Question: I was testing my Spring WS on 'VMWare vFabric' server where my WS works fine, now i want to migrate to 'JBOSS 4.2.3.GA' and after short period of time i came across problem I can't solve.. I get this exception at Server startup:
'''
11:07:01,828 WARN [ServiceController] Problem starting service jboss:service=TransactionManager
java.lang.NoClassDefFoundError: org/apache/commons/logging/LogConfigurationException
at com.arjuna.common.util.logging.LogFactory.setupLogSystem(LogFactory.java:392)
at com.arjuna.common.util.logging.LogFactory.getLogNoi18n(LogFactory.java:190)
at com.arjuna.ats.arjuna.logging.tsLogger.<clinit>(tsLogger.java:58)
at com.arjuna.ats.internal.arjuna.objectstore.ShadowingStore.<init>(ShadowingStore.java:840)
at com.arjuna.ats.internal.arjuna.objectstore.ShadowNoFileLockStore.<init>(ShadowNoFileLockStore.java:155)
at com.arjuna.ats.internal.arjuna.objectstore.HashedStore.<init>(HashedStore.java:268)
at com.arjuna.ats.internal.arjuna.objectstore.HashedActionStore.<init>(HashedActionStore.java:172)
at com.arjuna.ats.internal.arjuna.objectstore.HashedActionStore.<init>(HashedActionStore.java:167)
at com.arjuna.ats.internal.arjuna.objectstore.HashedActionStore.create(HashedActionStore.java:100)
at com.arjuna.ats.internal.arjuna.objectstore.HashedActionStoreSetup.createVoid(HashedActionStoreSetup.java:49)
at com.arjuna.ats.internal.arjuna.gandiva.inventory.StaticInventory.createVoid(StaticInventory.java:76)
at com.arjuna.ats.arjuna.gandiva.inventory.Inventory.createVoid(Inventory.java:84)
at com.arjuna.ats.arjuna.objectstore.ObjectStore.<init>(ObjectStore.java:128)
at com.arjuna.ats.arjuna.coordinator.TxControl.getStore(TxControl.java:133)
at com.arjuna.ats.arjuna.recovery.ActionStatusService.<init>(ActionStatusService.java:71)
at sun.reflect.NativeConstructorAccessorImpl.newInstance0(Native Method)
at sun.reflect.NativeConstructorAccessorImpl.newInstance(NativeConstructorAccessorImpl.java:39)
at sun.reflect.DelegatingConstructorAccessorImpl.newInstance(DelegatingConstructorAccessorImpl.java:27)
at java.lang.reflect.Constructor.newInstance(Constructor.java:501)
at java.lang.Class.newInstance0(Class.java:350)
at java.lang.Class.newInstance(Class.java:303)
at com.arjuna.ats.arjuna.recovery.TransactionStatusManager.start(TransactionStatusManager.java:149)
at com.arjuna.ats.arjuna.recovery.TransactionStatusManager.<init>(TransactionStatusManager.java:78)
at com.arjuna.ats.arjuna.coordinator.TxControl.<clinit>(TxControl.java:312)
at com.arjuna.ats.jbossatx.jta.TransactionManagerService.startService(TransactionManagerService.java:139)
at org.jboss.system.ServiceMBeanSupport.jbossInternalStart(ServiceMBeanSupport.java:289)
at org.jboss.system.ServiceMBeanSupport.jbossInternalLifecycle(ServiceMBeanSupport.java:245)
at sun.reflect.GeneratedMethodAccessor3.invoke(Unknown Source)
at sun.reflect.DelegatingMethodAccessorImpl.invoke(DelegatingMethodAccessorImpl.java:25)
at java.lang.reflect.Method.invoke(Method.java:592)
at org.jboss.mx.interceptor.ReflectedDispatcher.invoke(ReflectedDispatcher.java:155)
at org.jboss.mx.server.Invocation.dispatch(Invocation.java:94)
at org.jboss.mx.server.Invocation.invoke(Invocation.java:86)
at org.jboss.mx.server.AbstractMBeanInvoker.invoke(AbstractMBeanInvoker.java:264)
at org.jboss.mx.server.MBeanServerImpl.invoke(MBeanServerImpl.java:659)
at org.jboss.system.ServiceController$ServiceProxy.invoke(ServiceController.java:978)
at $Proxy0.start(Unknown Source)
at org.jboss.system.ServiceController.start(ServiceController.java:417)
at sun.reflect.GeneratedMethodAccessor9.invoke(Unknown Source)
at sun.reflect.DelegatingMethodAccessorImpl.invoke(DelegatingMethodAccessorImpl.java:25)
at java.lang.reflect.Method.invoke(Method.java:592)
at org.jboss.mx.interceptor.ReflectedDispatcher.invoke(ReflectedDispatcher.java:155)
at org.jboss.mx.server.Invocation.dispatch(Invocation.java:94)
at org.jboss.mx.server.Invocation.invoke(Invocation.java:86)
at org.jboss.mx.server.AbstractMBeanInvoker.invoke(AbstractMBeanInvoker.java:264)
at org.jboss.mx.server.MBeanServerImpl.invoke(MBeanServerImpl.java:659)
at org.jboss.mx.util.MBeanProxyExt.invoke(MBeanProxyExt.java:210)
at $Proxy4.start(Unknown Source)
at org.jboss.deployment.SARDeployer.start(SARDeployer.java:304)
at org.jboss.deployment.MainDeployer.start(MainDeployer.java:1025)
at org.jboss.deployment.MainDeployer.deploy(MainDeployer.java:819)
at org.jboss.deployment.MainDeployer.deploy(MainDeployer.java:782)
at org.jboss.deployment.MainDeployer.deploy(MainDeployer.java:766)
at sun.reflect.NativeMethodAccessorImpl.invoke0(Native Method)
at sun.reflect.NativeMethodAccessorImpl.invoke(NativeMethodAccessorImpl.java:39)
at sun.reflect.DelegatingMethodAccessorImpl.invoke(DelegatingMethodAccessorImpl.java:25)
at java.lang.reflect.Method.invoke(Method.java:592)
at org.jboss.mx.interceptor.ReflectedDispatcher.invoke(ReflectedDispatcher.java:155)
at org.jboss.mx.server.Invocation.dispatch(Invocation.java:94)
at org.jboss.mx.interceptor.AbstractInterceptor.invoke(AbstractInterceptor.java:133)
at org.jboss.mx.server.Invocation.invoke(Invocation.java:88)
at org.jboss.mx.interceptor.ModelMBeanOperationInterceptor.invoke(ModelMBeanOperationInterceptor.java:142)
at org.jboss.mx.server.Invocation.invoke(Invocation.java:88)
at org.jboss.mx.server.AbstractMBeanInvoker.invoke(AbstractMBeanInvoker.java:264)
at org.jboss.mx.server.MBeanServerImpl.invoke(MBeanServerImpl.java:659)
at org.jboss.mx.util.MBeanProxyExt.invoke(MBeanProxyExt.java:210)
at $Proxy5.deploy(Unknown Source)
at org.jboss.system.server.ServerImpl.doStart(ServerImpl.java:482)
at org.jboss.system.server.ServerImpl.start(ServerImpl.java:362)
at org.jboss.Main.boot(Main.java:200)
at org.jboss.Main$1.run(Main.java:508)
at java.lang.Thread.run(Thread.java:595)
'''
It looks like server want to load library 'org/apache/commons/logging' from its own directory which look like:

and my dependency:
'''
<!-- ============ CORE DEPENDENCIES =============== -->
<dependency>
<groupId>org.springframework.ws</groupId>
<artifactId>spring-ws-core</artifactId>
<version>2.1.2.RELEASE</version>
</dependency>
<!-- ============ SPRINGFRAMEWORK DEPENDENCIES =============== -->
<dependency>
<groupId>org.springframework</groupId>
<artifactId>spring-tx</artifactId>
<version>${spring-version}</version>
</dependency>
<dependency>
<groupId>org.springframework</groupId>
<artifactId>spring-orm</artifactId>
<version>${spring-version}</version>
</dependency>
<!-- ============ JAVAX DEPENDENCIES =============== -->
<dependency>
<groupId>javax.persistence</groupId>
<artifactId>persistence-api</artifactId>
<version>1.0.2</version>
</dependency>
<dependency>
<groupId>javax.xml.bind</groupId>
<artifactId>jaxb-api</artifactId>
<version>2.2.7</version>
<scope>provided</scope>
</dependency>
<dependency>
<groupId>javax.servlet</groupId>
<artifactId>servlet-api</artifactId>
<version>2.5</version>
</dependency>
<dependency>
<groupId>javax.activation</groupId>
<artifactId>activation</artifactId>
<version>1.1</version>
</dependency>
<!-- ============ HIBERNATE DEPENDENCIES =============== -->
<dependency>
<groupId>org.hibernate</groupId>
<artifactId>hibernate-entitymanager</artifactId>
<version>4.1.7.Final</version>
</dependency>
<!-- ============ c3p0 DEPENDENCIES =============== -->
<dependency>
<groupId>c3p0</groupId>
<artifactId>c3p0</artifactId>
<version>0.9.1.2</version>
</dependency>
<!-- ============ POSTGRESQL DEPENDENCIES =============== -->
<dependency>
<groupId>postgresql</groupId>
<artifactId>postgresql</artifactId>
<version>9.1-901.jdbc4</version>
</dependency>
<!-- ============ LOGGING DEPENDENCIES =============== -->
<dependency>
<groupId>commons-logging</groupId>
<artifactId>commons-logging</artifactId>
<version>1.1.1</version>
<scope>provided</scope>
</dependency>
<!-- ============ CAMEL DEPENDENCIES =============== -->
<dependency>
<groupId>org.apache.camel</groupId>
<artifactId>camel-core</artifactId>
<version>${camel-version}</version>
</dependency>
<dependency>
<groupId>org.apache.camel</groupId>
<artifactId>camel-jms</artifactId>
<version>${camel-version}</version>
</dependency>
<dependency>
<groupId>org.apache.camel</groupId>
<artifactId>camel-spring</artifactId>
<version>${camel-version}</version>
</dependency>
<!-- ============ ACTIVEMQ DEPENDENCIES =============== -->
<dependency>
<groupId>org.apache.activemq</groupId>
<artifactId>activemq-camel</artifactId>
<version>${activemq-version}</version>
</dependency>
<dependency>
<groupId>org.apache.activemq</groupId>
<artifactId>activemq-pool</artifactId>
<version>${activemq-version}</version>
</dependency>
<!-- ============ XBEAN DEPENDENCIES =============== -->
<dependency>
<groupId>org.apache.xbean</groupId>
<artifactId>xbean-spring</artifactId>
<version>3.7</version>
</dependency>
<!-- ============ SUN DEPENDENCIES =============== -->
<dependency>
<groupId>com.sun.xml.bind</groupId>
<artifactId>jaxb-xjc</artifactId>
<version>2.1.6</version>
</dependency>
'''
I am missing something?
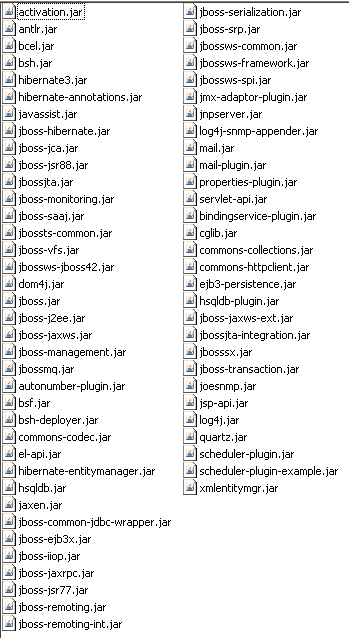
Answer: The thing is that 'JBOSS 4.2.3.GA' have already some libraries included in his base package. Error you are getting is related to package version mismatch which is kind of a not surprise because '4.2.3' is an old version, and what comes with it - it have old version of packages included. Check the 'library' direction on Your server and then remove from there packages you are using in your app.